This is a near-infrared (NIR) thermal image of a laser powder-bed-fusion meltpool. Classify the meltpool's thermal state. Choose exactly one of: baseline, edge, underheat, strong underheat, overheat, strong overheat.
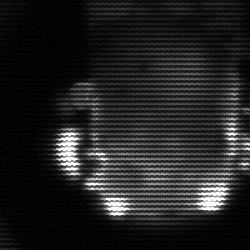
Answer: baseline